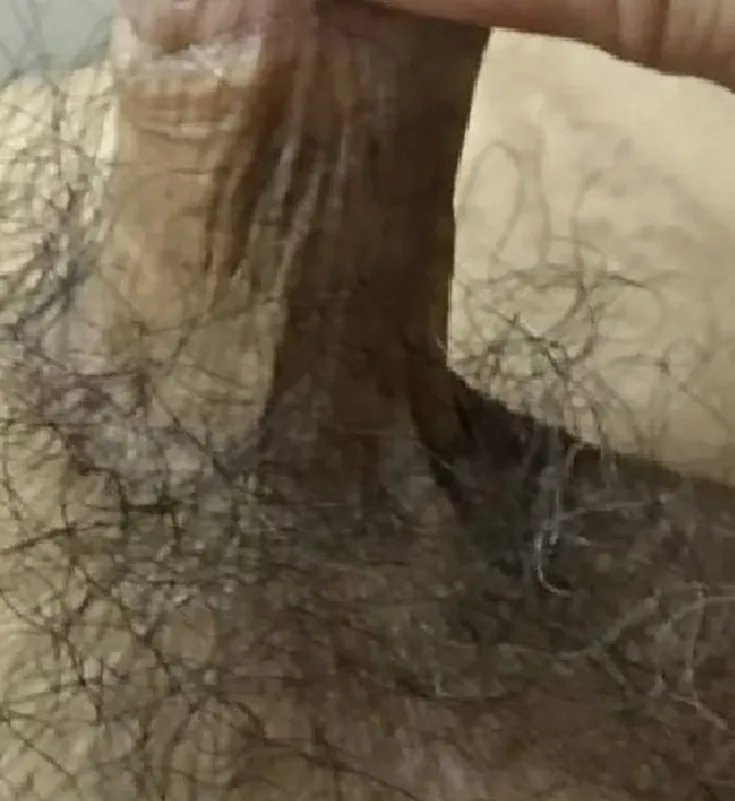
Split skin graft was fully taken by host without contracture; penis appeared normal.
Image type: medical_photograph (skin_photograph)